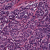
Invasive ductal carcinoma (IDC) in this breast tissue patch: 1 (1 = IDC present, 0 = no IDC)